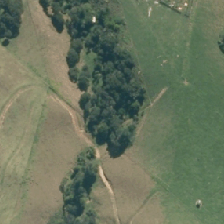
Land cover: manuka_kanuka